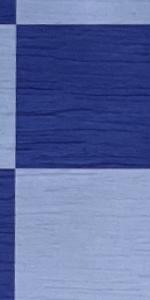
Label: Empty